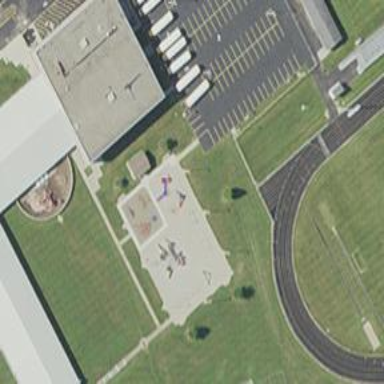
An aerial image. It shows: Playground area for leisure land.